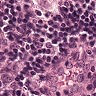
Metastatic tissue present: no